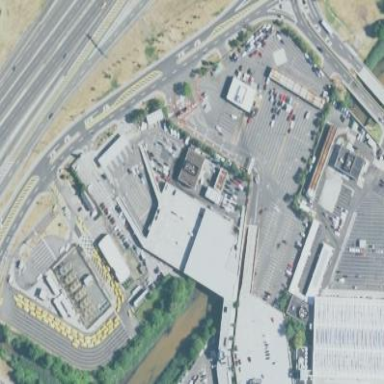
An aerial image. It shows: Multi-storey parking building.